Question: I have made a function to consume webservices , now I want to check if (id) object is null or not. What I am doing is here:
'''
-(void)callService:(NSString*)request param:(NSString*) parameters completion:(void (^)(NSArray *list, NSError *error))completionHandler
{
[self.manager POST:request parameters:parameters success:^(NSURLSessionDataTask *task, id responseObject) {
NSLog(@"Response Object: %@", responseObject);
if (![responseObject isKindOfClass:[NSNull class]]) {
[self methodUsingJsonFromSuccessBlock:responseObject];
if (completionHandler) {
//NSLog(@"%@", list);
completionHandler(list,nil);
}
}
else {
NSLog(@"Nothing found");
}
}failure:^(NSURLSessionDataTask *task, NSError *error) {
//NSLog(@"Error: %@", [error description]);
if (completionHandler) {
completionHandler(nil,error);
}
}];
}
'''
but what I have found on break points is when (id) is null it has NSZeroData but no NSNull so it always passes my condition. I am using 'AFNetworking'

Thanks in advance for helping me out.
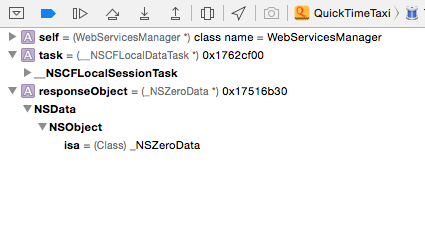
Answer: Your 'responseObject' is not 'NSNull', but an 'NSData' (which '_NSZeroData' is a subclass of).
So what you really want is this condition:
'''
if ([responseObject isKindOfClass:[NSData class]] && ((NSData *)responseObject).length > 0) {
// ...
}
'''